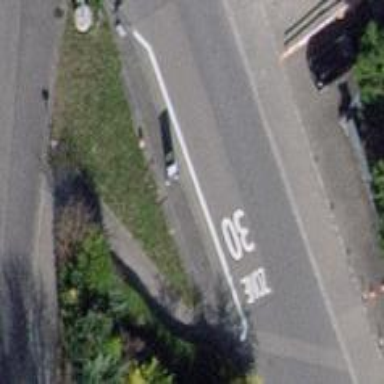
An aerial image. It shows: Sidewalk.